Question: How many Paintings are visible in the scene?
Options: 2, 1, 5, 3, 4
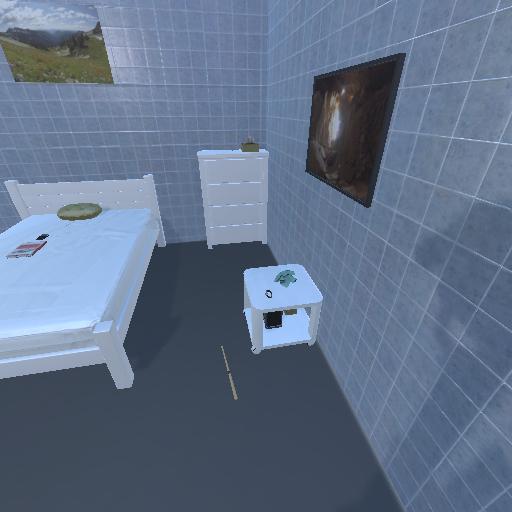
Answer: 2